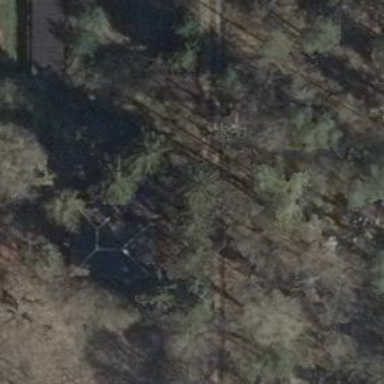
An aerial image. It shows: Evergreen needle-leaved forest.